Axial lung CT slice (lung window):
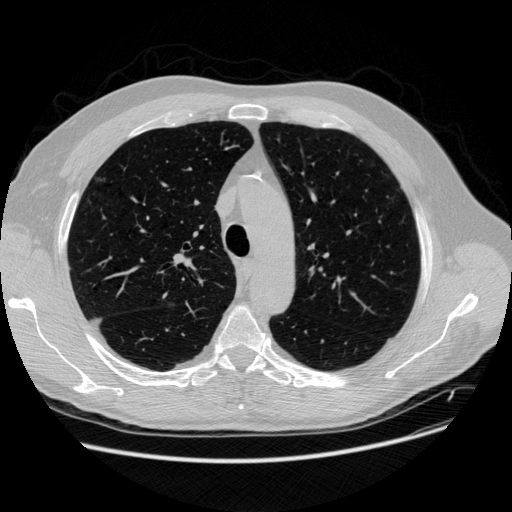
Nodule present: no